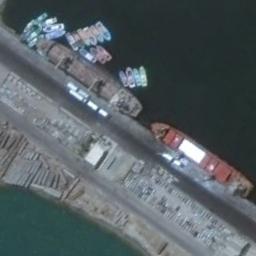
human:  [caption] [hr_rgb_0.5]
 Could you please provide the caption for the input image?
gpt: Several buildings are beside the ships .

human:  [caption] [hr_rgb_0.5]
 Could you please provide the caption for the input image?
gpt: There are two big ships and many small ships in the green water .

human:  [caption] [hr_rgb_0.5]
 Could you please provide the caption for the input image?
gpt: The two ships and several boats are docked at the cargo terminal .

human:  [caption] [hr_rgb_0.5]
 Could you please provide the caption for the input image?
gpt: There are many green, Orange and white ships of different sizes docked at the dock, And there are many cargoes on the dock .

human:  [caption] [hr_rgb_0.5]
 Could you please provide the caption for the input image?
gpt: There are several ships at the harbor .